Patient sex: M
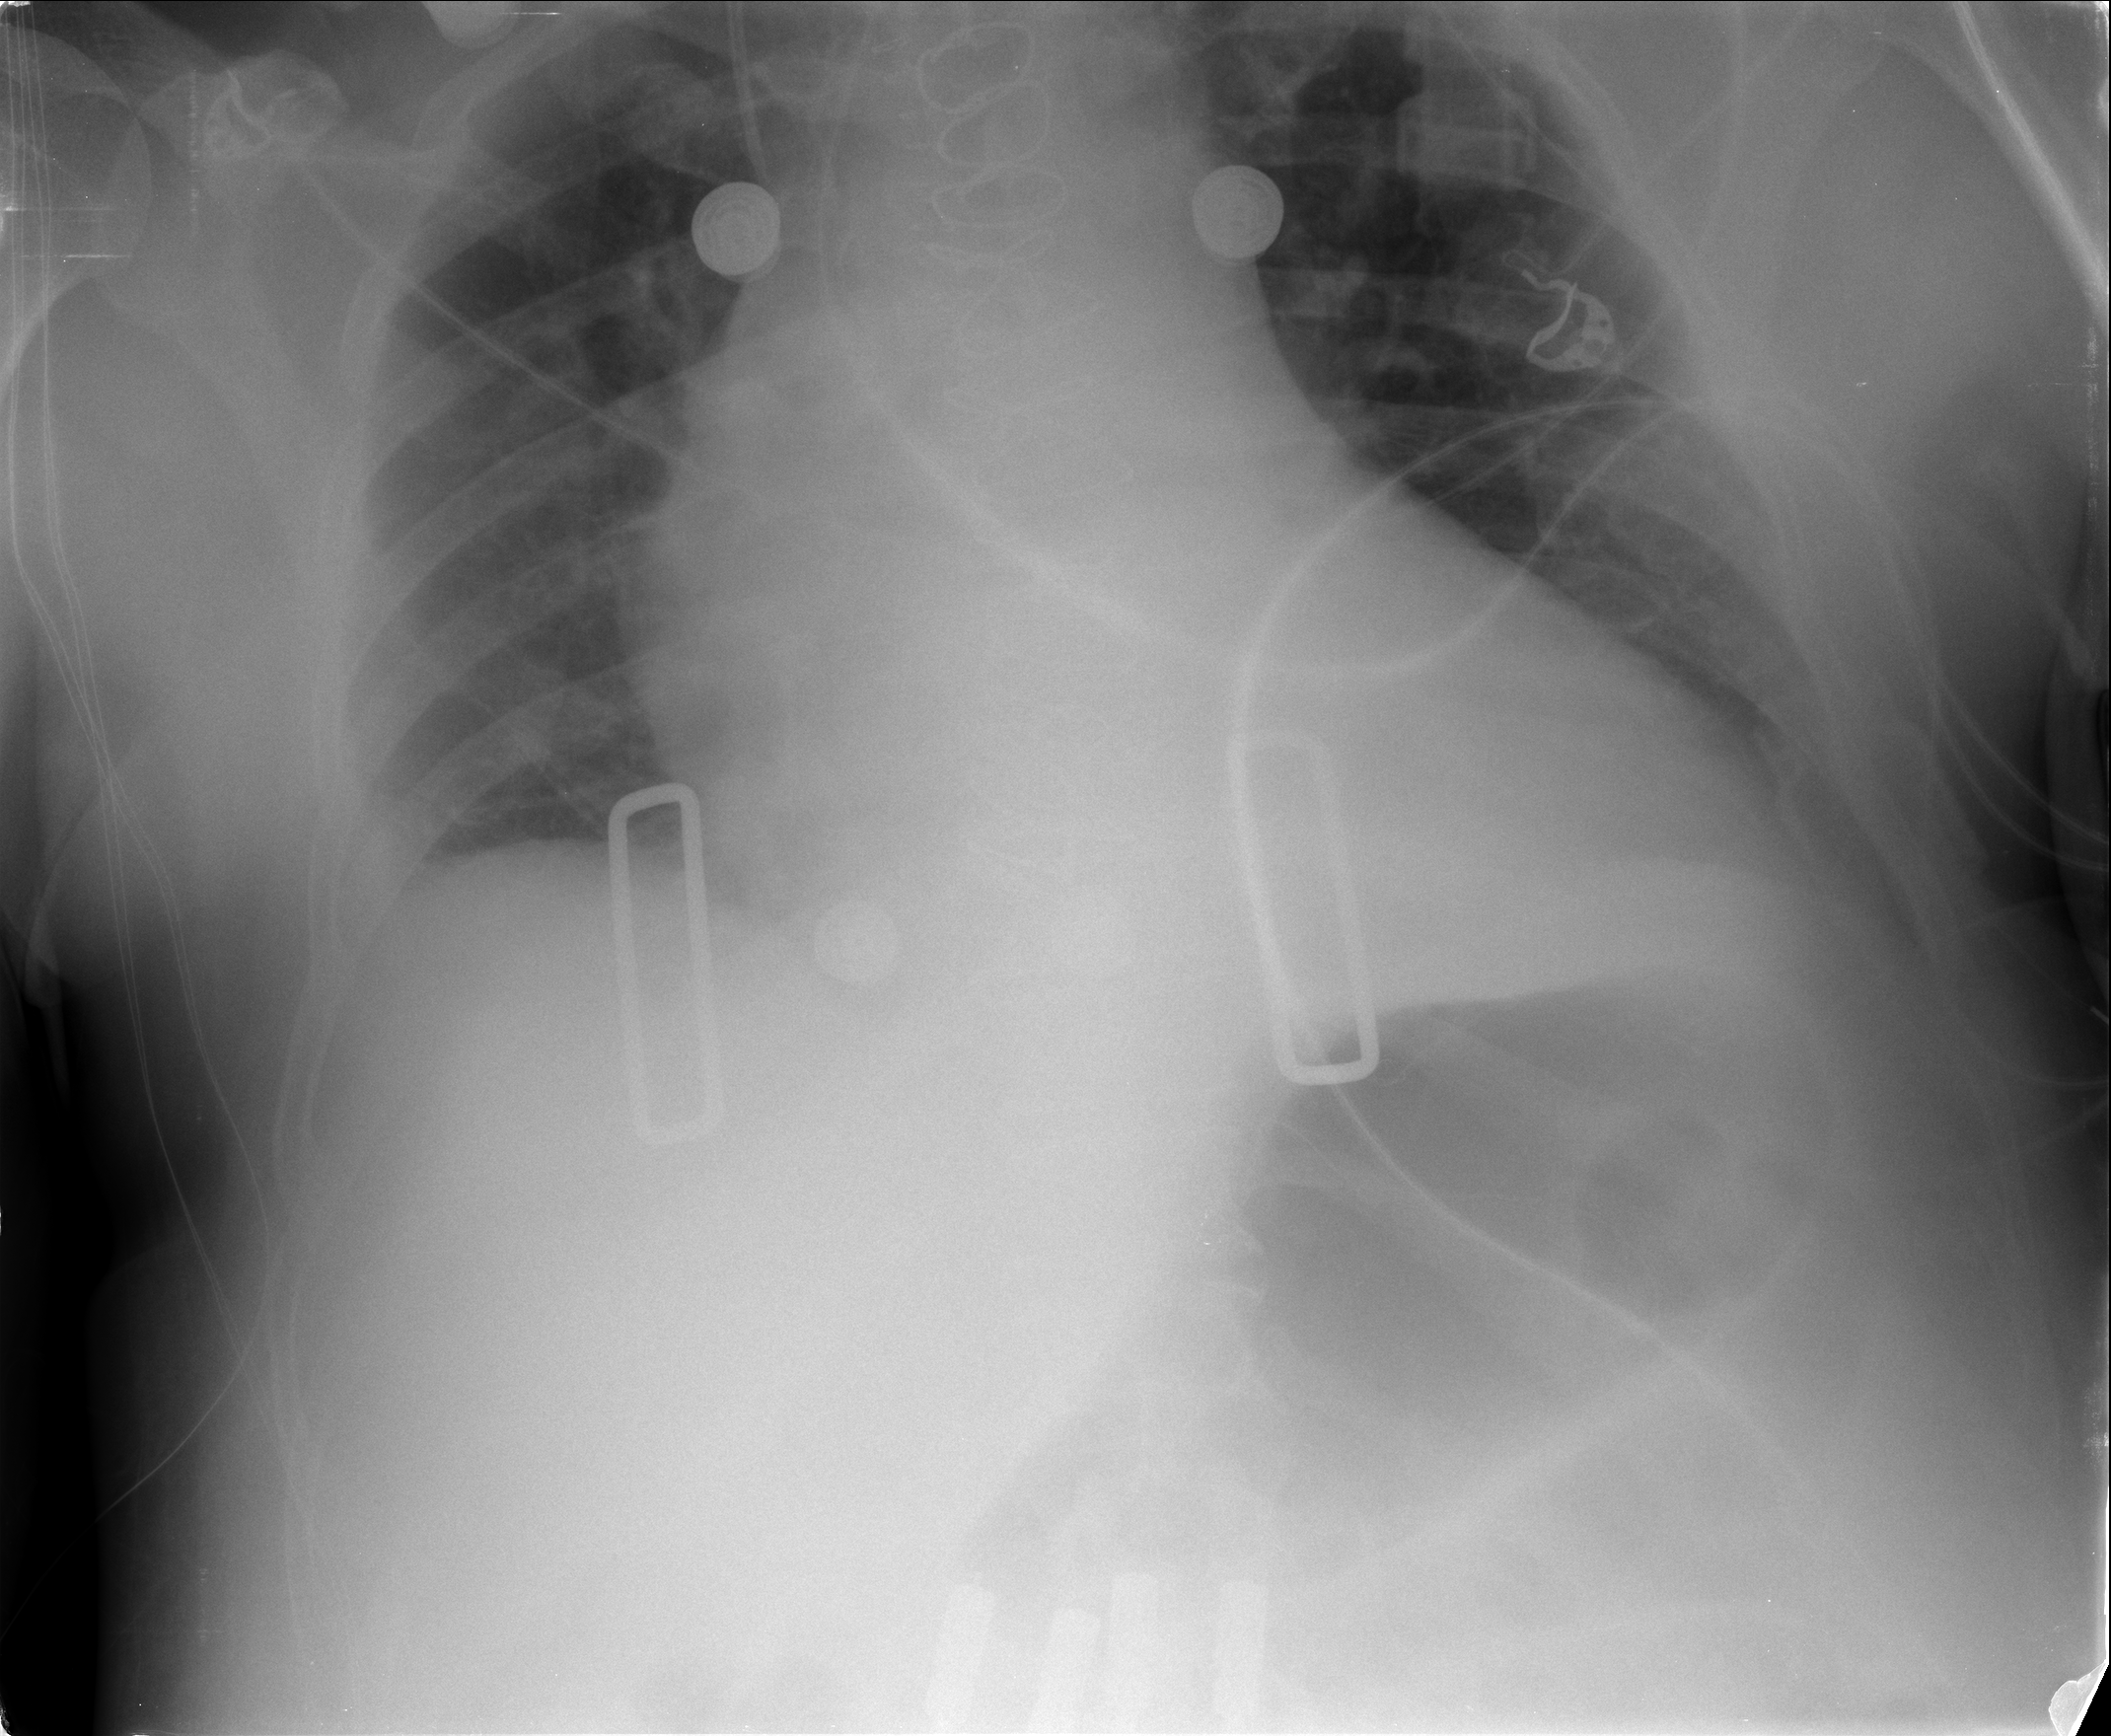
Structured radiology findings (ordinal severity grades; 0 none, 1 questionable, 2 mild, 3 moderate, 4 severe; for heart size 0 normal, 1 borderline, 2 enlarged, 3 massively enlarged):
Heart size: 2
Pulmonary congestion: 0
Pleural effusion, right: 2
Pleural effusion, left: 1
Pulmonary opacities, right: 0
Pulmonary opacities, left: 0
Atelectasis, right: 0
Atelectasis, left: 0